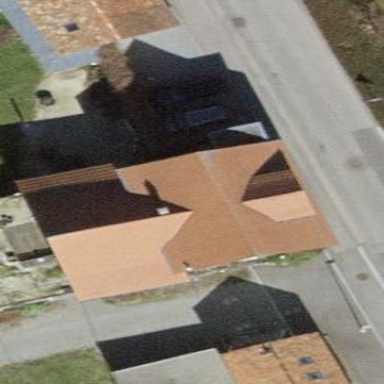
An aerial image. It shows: Detached building.